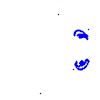
Particle: kaon